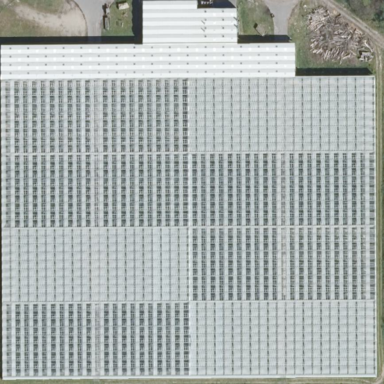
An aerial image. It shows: Glasshouse building with roof made of glass.